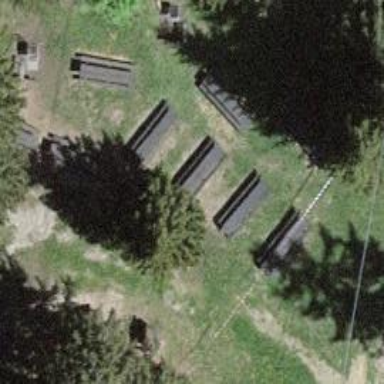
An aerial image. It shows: Picnic table located in leisure land area.